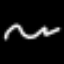
Label: squiggle